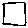
Label: square